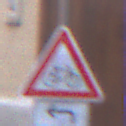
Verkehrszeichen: RadverkehrLinks
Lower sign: RichtungsangabeDurchPfeile2
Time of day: MorningAfternoon
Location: Outdoor (Urban)
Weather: PartlyCloudy
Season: NotSpecified
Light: Natural